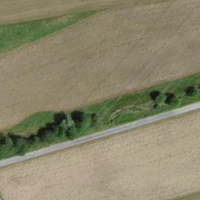
EUNIS habitat code: 52
Species observed at this site:
Caltha palustris